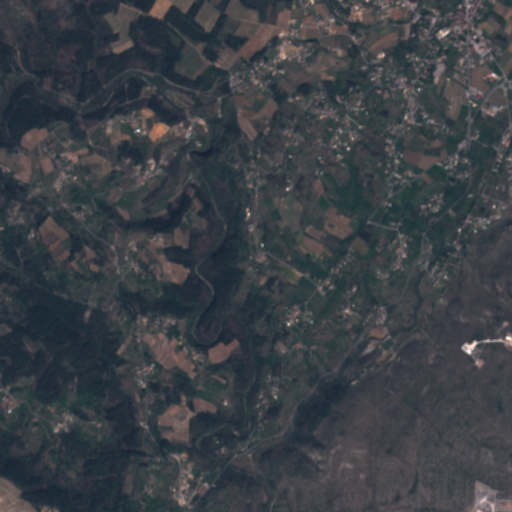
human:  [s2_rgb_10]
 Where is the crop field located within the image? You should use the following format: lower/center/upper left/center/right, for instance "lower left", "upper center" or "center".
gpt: The crop field is located in the center right of the image.
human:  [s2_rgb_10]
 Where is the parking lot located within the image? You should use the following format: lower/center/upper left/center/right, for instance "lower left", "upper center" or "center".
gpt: The parking lot is located in the upper right of the image.
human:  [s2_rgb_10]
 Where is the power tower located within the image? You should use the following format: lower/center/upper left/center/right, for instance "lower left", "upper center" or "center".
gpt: The power tower is located in the lower of the image.
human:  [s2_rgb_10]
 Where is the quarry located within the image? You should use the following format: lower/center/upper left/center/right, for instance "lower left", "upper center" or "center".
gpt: The quarry is located in the lower right of the image.
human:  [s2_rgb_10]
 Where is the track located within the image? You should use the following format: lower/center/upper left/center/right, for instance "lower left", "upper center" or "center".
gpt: There is no track in the image.